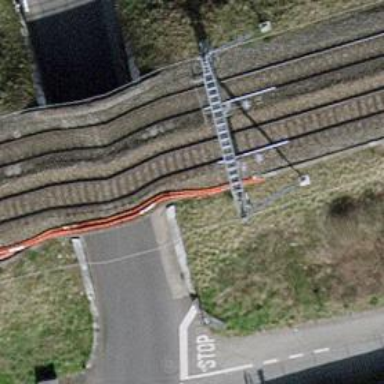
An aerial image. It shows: Single-track railway with electrified contact lines.